Interaction volume radius: 5 \u00c5
Interaction volume height: 15 \u00c5
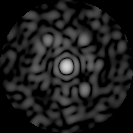
Disorder parameter: 0.8554